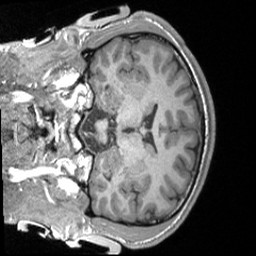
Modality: T1w
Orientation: coronal